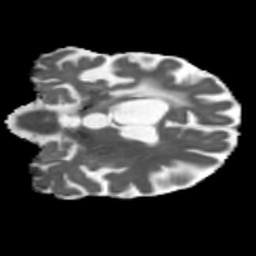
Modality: MD
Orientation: coronal
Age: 63
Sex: female
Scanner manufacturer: siemens
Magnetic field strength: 3 T
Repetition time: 5.47 s
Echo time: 0.0854 s